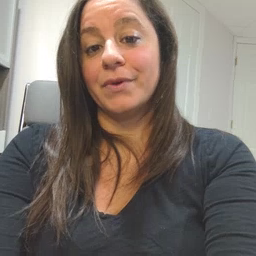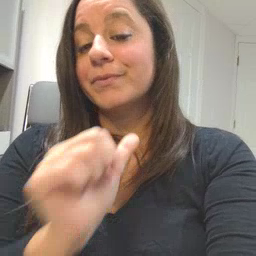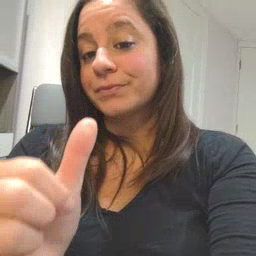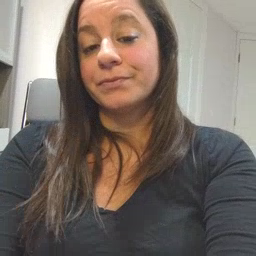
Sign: not